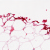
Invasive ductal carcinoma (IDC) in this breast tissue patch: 0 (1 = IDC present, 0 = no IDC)